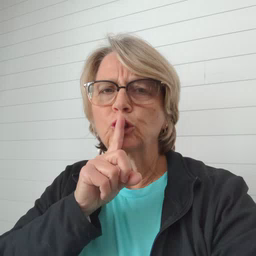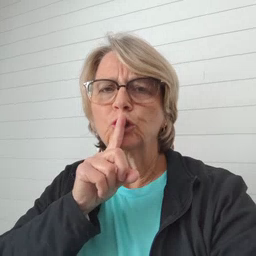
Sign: shhh